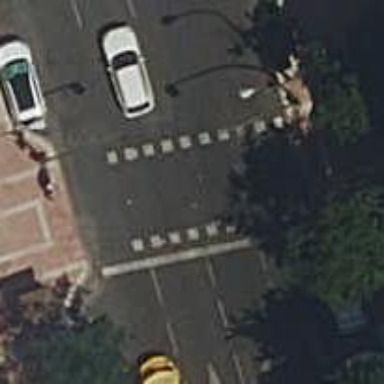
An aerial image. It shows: Crossing with traffic signals.